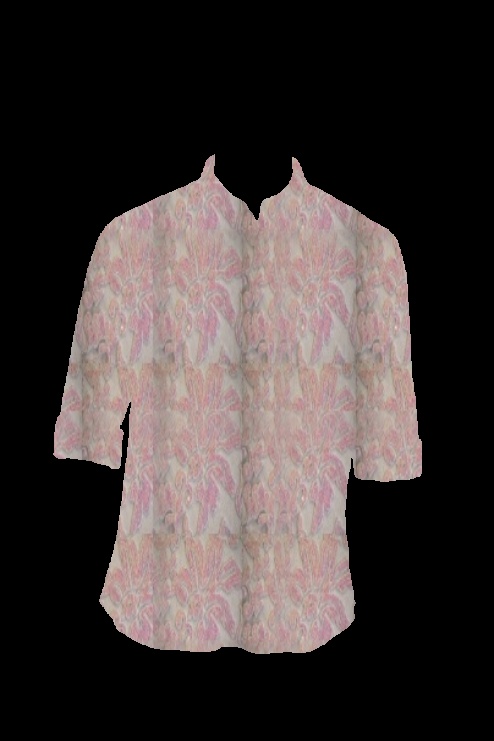
pink multi floral print tee